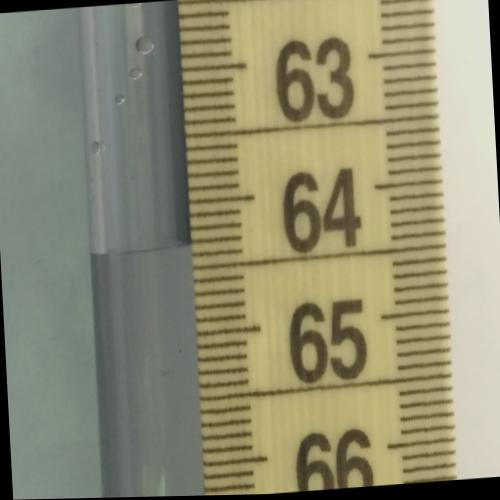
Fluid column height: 64.3 cm